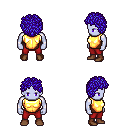
a pixel art fantasy rpg character, male body template, dark elf, purple skin, gold chest armor, red pants, blue curly afro hairstyle, brown shoes, four views (front, back, left, right), 2x2 character sprite sheet, small pixel art, hard edges, no anti-aliasing